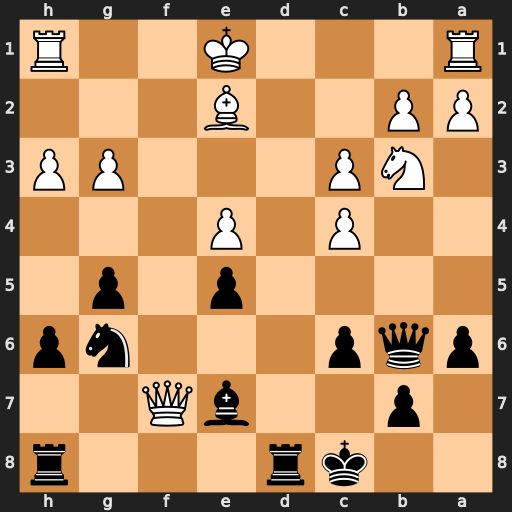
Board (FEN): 2kr3r/1p2bQ2/pqp3np/4p1p1/2P1P3/1NP3PP/PP2B3/R3K2R
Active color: b
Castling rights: KQ
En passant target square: -
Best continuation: Rhf8 c5 Bxc5